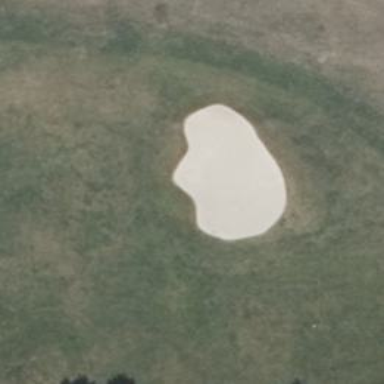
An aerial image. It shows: Sand bunker on golf course.